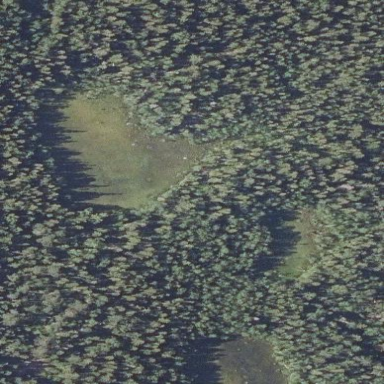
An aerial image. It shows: Bog wetland.